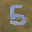
Label: 5